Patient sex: F
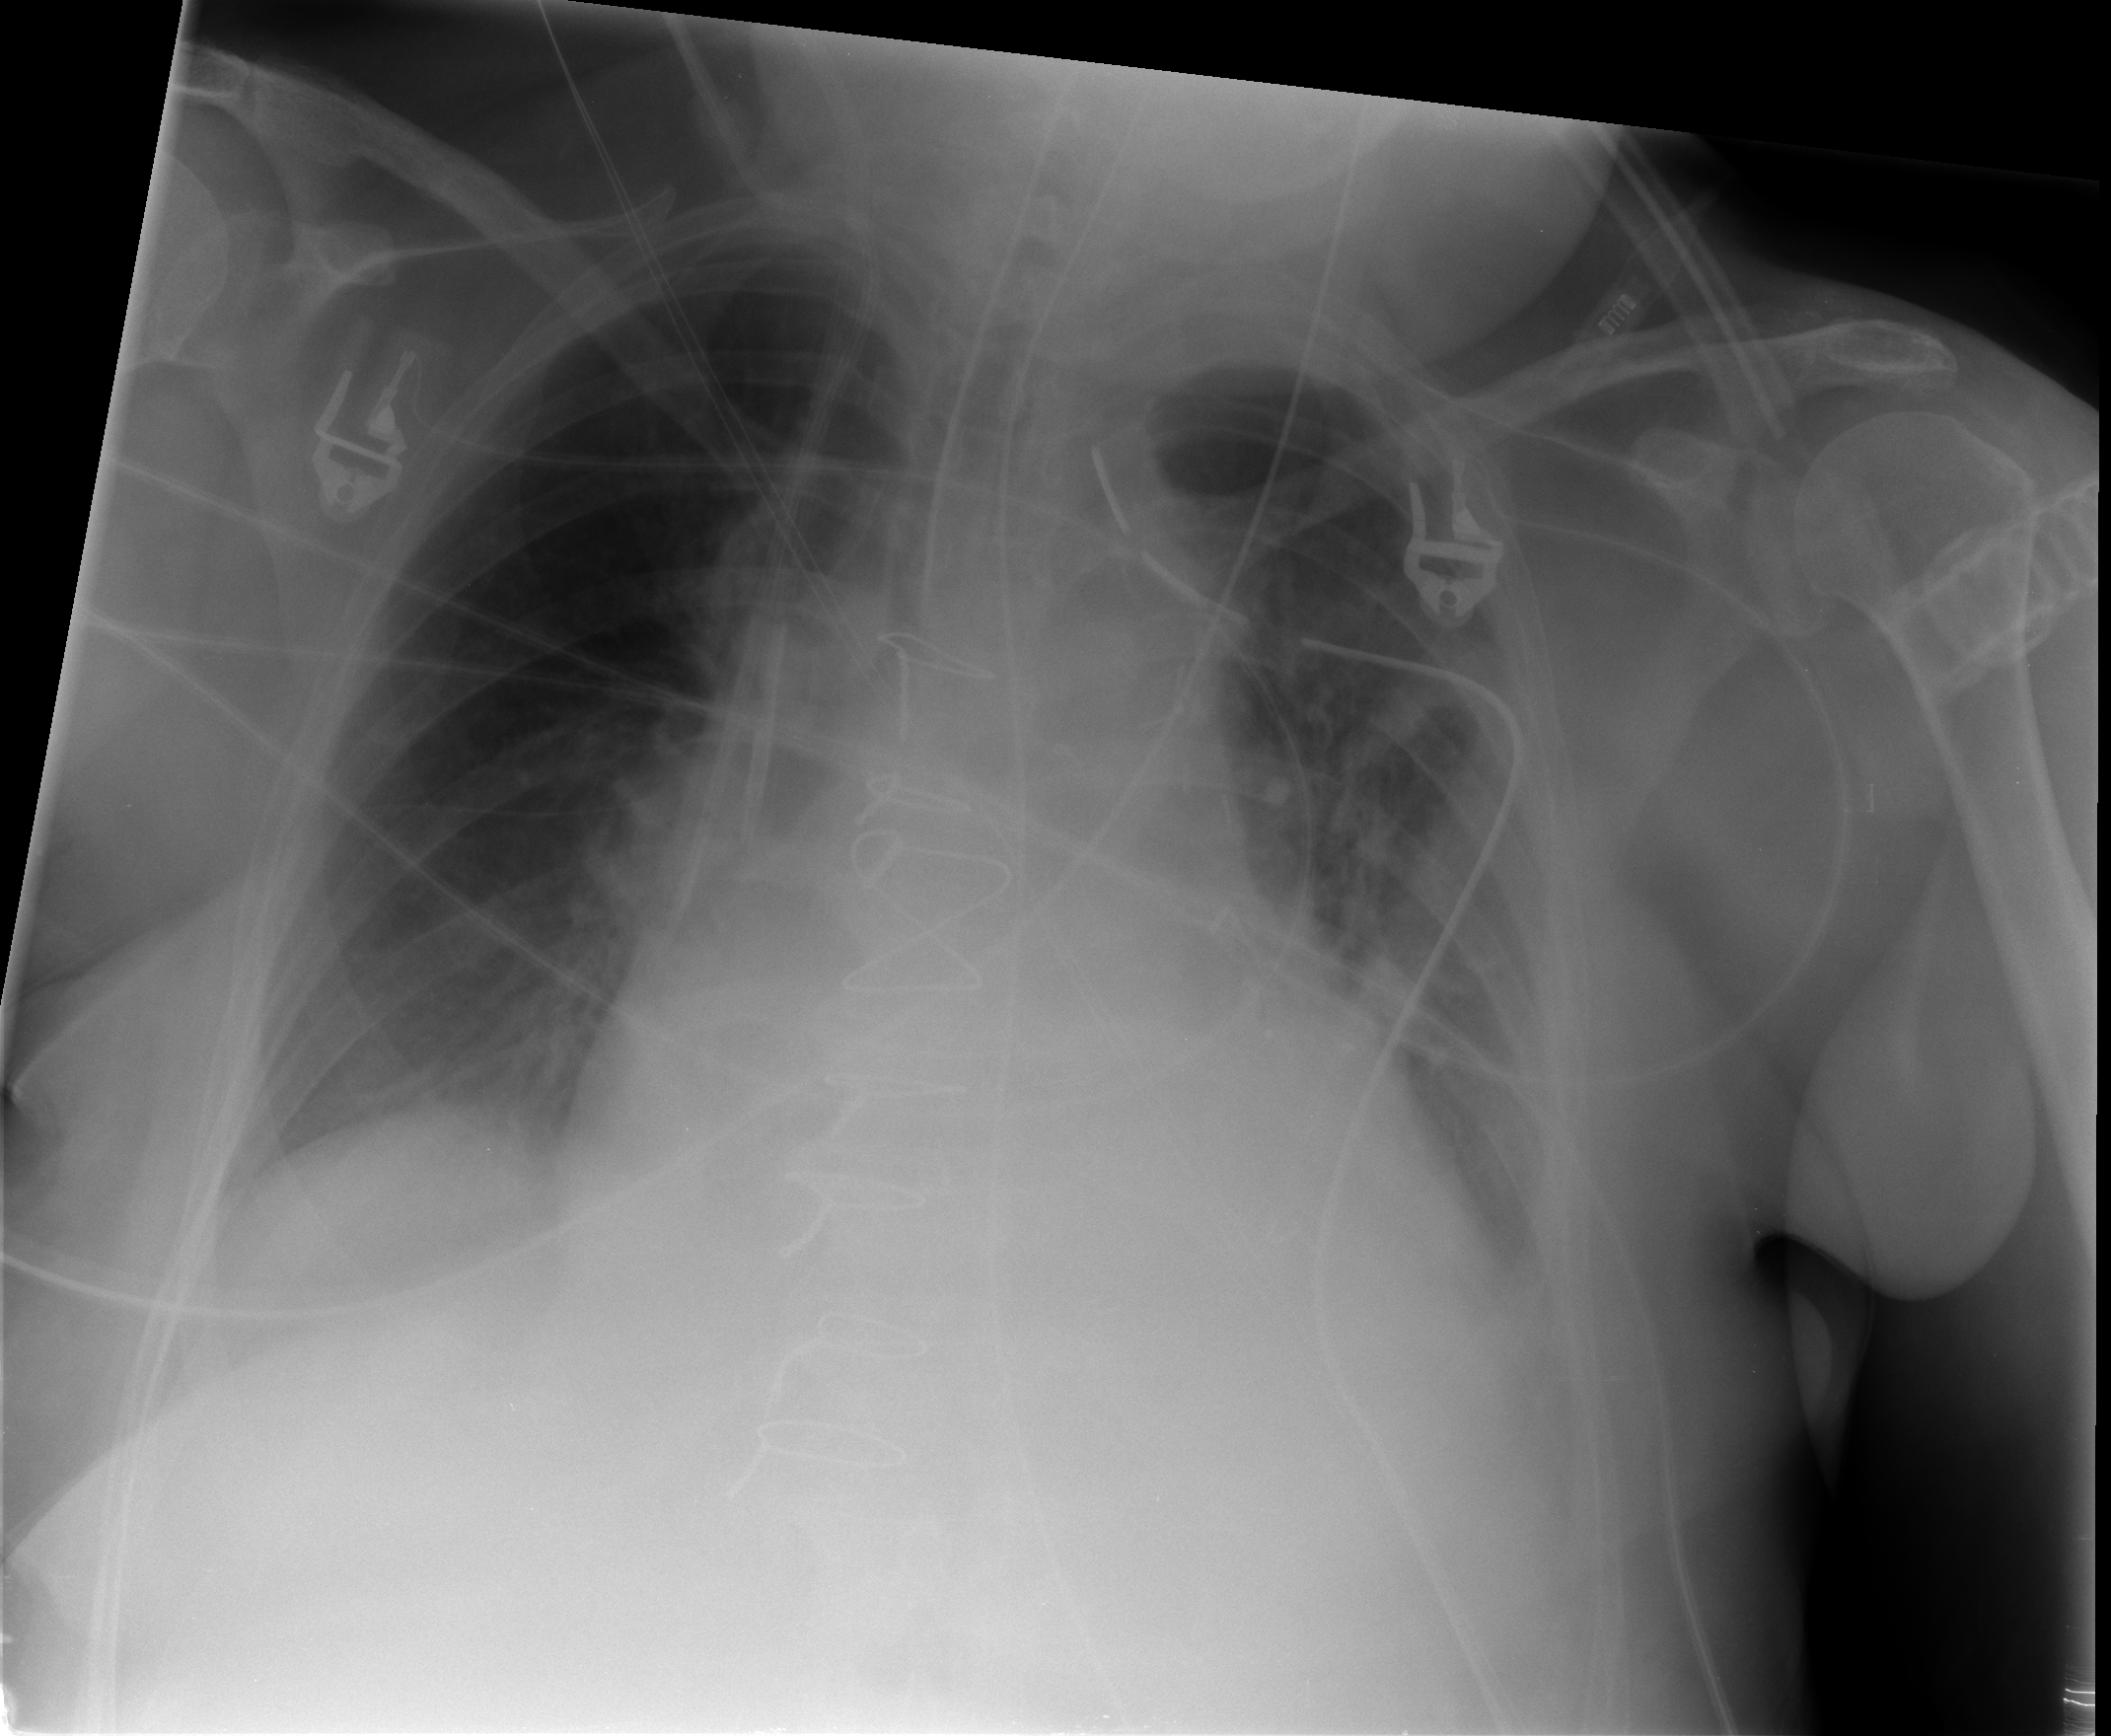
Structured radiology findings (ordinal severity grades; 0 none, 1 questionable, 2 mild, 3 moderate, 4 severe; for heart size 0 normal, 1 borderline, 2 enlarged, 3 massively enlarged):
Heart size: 2
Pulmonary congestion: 1
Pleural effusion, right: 0
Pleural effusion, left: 0
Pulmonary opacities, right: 0
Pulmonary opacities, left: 0
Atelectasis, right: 0
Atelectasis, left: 2